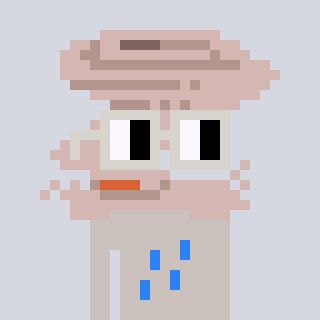
a pixel art character with square light gray glasses, a tornado-shaped head and a foggrey-colored body on a cool background